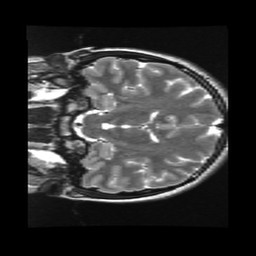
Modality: T2w
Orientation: coronal
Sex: female
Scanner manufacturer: ge
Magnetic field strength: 3 T
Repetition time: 5 s
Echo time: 0.1012 s